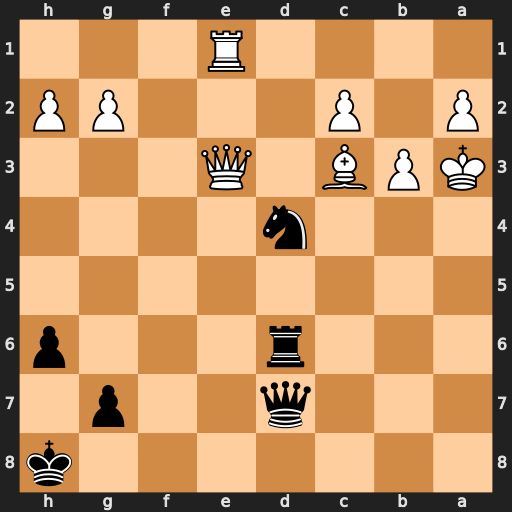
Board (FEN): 7k/3q2p1/3r3p/8/3n4/KPB1Q3/P1P3PP/4R3
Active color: b
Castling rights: -
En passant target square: -
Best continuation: Nxc2+ Kb2 Nxe3